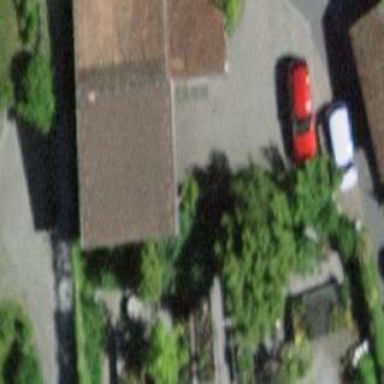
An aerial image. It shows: Garage.